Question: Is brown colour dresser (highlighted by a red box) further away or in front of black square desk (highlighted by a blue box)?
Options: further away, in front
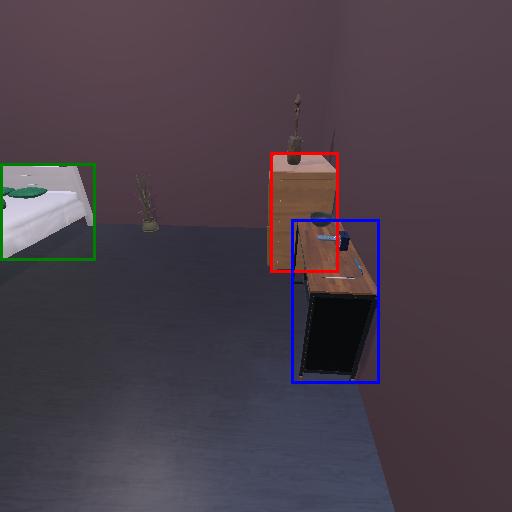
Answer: further away